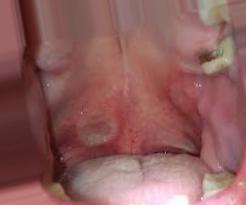
Condition: Mouth Ulcer